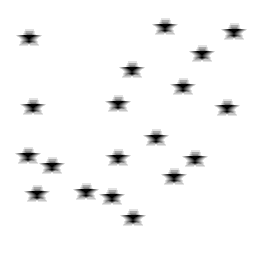
Squares: 0
Triangles: 0
Stars: 19
Total shapes: 19